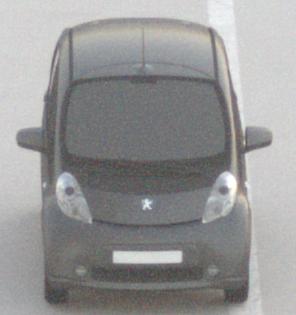
Make: Peugeot
Model: iOn
Detailed model: iOn
Model produced from: 2010/12
Model produced until: 2013/02
Doors: 5
Color: gray
Road condition: dry road
Daytime: sunrise or sunset
Contrast: low contrast